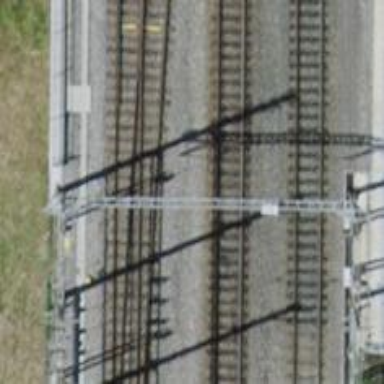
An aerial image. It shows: Railway bridge with electrified contact line. There is one track on the bridge.